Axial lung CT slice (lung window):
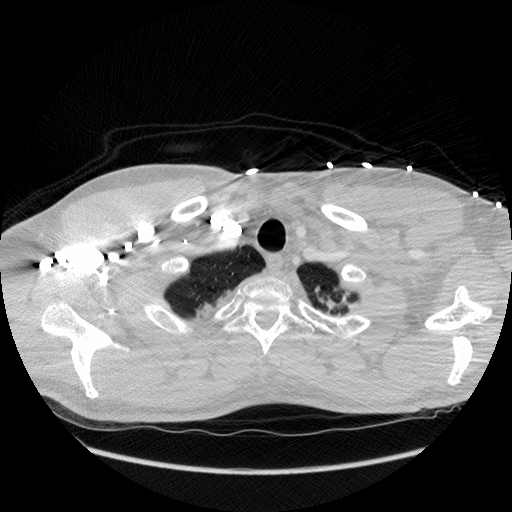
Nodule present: no